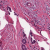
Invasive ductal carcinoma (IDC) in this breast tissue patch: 0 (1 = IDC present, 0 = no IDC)